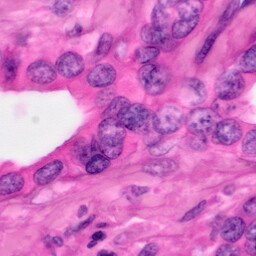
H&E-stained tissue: Pancreatic